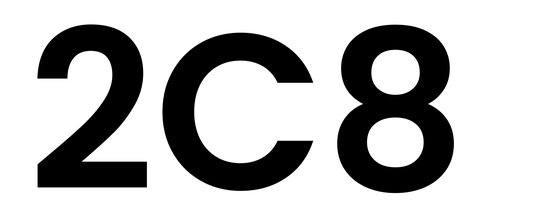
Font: Poppins-SemiBold